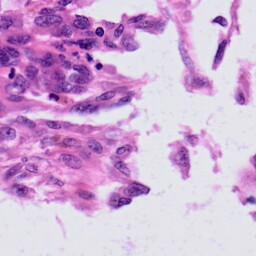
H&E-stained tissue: Skin